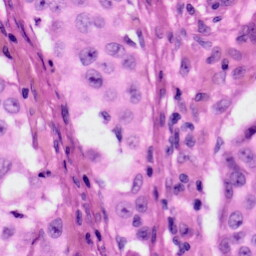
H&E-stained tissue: Skin